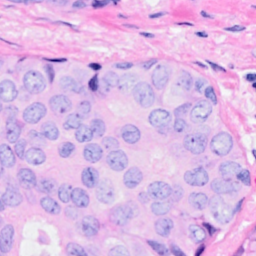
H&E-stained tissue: Breast